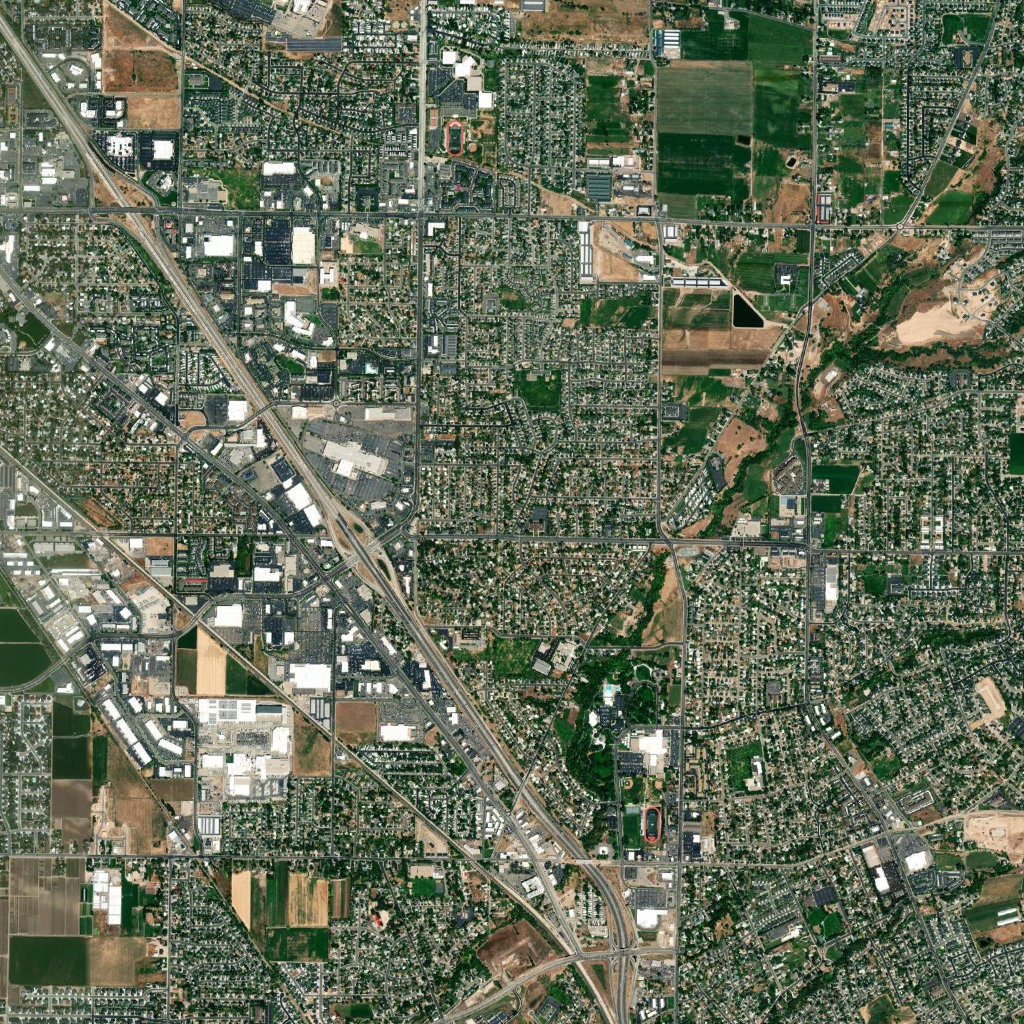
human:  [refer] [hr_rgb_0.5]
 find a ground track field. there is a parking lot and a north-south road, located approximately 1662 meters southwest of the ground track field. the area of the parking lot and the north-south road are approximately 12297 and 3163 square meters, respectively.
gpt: <box>[[43, 11, 45, 15, 0]]</box>

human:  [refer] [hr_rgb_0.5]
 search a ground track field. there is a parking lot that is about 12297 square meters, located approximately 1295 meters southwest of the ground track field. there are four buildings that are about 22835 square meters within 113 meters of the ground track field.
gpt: <box>[[43, 11, 45, 15, 0]]</box>

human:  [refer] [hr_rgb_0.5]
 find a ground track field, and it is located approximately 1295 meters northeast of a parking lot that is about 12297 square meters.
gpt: <box>[[43, 11, 45, 15, 0]]</box>

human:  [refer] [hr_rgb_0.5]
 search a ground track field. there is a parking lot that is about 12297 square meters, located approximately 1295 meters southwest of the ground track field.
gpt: <box>[[43, 11, 45, 15, 0]]</box>